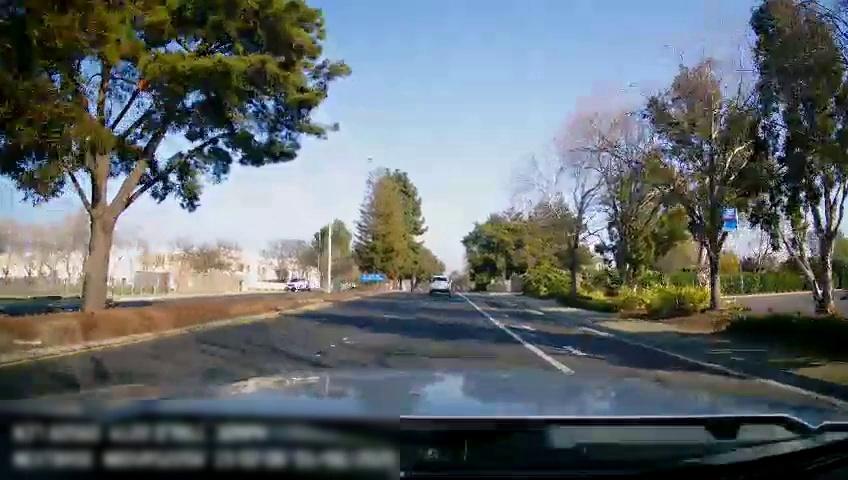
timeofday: Day
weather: Sunny
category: Drivable Space
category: Vehicles | SUV
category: Vehicles | SUV
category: Lanes | Current Lane
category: Lanes | Current Lane
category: Lanes | Alternate Lane
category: Traffic | Signs